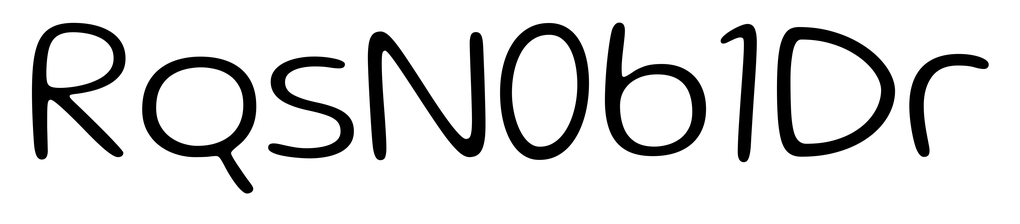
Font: Gluten_ExtraLight